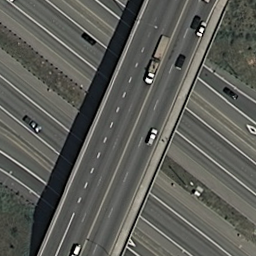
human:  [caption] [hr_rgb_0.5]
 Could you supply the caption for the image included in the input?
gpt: An overpass go across the roads diagonally .

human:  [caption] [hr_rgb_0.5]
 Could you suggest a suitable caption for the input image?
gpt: An overpass cross the roads diagonally with some cars on the roads .

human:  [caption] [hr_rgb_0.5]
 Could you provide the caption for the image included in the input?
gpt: An overpass cross the roads diagonally with some cars on the roads .

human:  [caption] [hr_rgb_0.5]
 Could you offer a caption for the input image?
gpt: An overpass go across the roads diagonally with some plants surounded the roads .

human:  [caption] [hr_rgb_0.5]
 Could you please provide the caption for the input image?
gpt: An overpass go across the roads with some cars on the roads .